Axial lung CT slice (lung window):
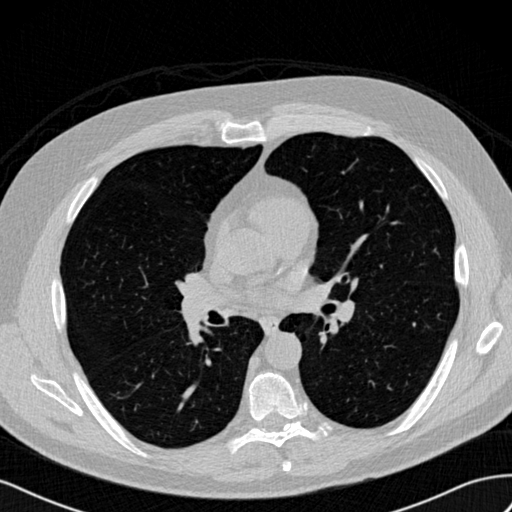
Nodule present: no